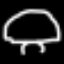
Label: mushroom